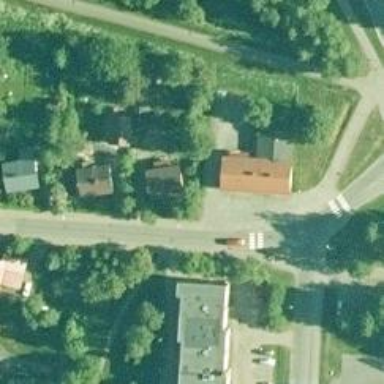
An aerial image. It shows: Asphalt cycleway.